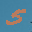
Label: 5